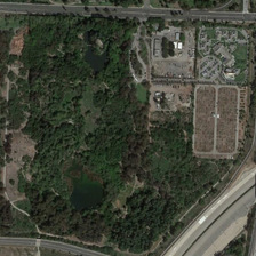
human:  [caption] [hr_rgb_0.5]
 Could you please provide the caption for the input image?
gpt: sparse trees in the trapezoidal park .

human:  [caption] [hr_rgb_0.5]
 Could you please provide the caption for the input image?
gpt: This park is covered with lush Bush and surrounds the parking lot.

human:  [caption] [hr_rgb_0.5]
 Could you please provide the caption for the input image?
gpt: beside the viaduct  there is a park .

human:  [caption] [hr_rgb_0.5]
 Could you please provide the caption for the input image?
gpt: the park is at the corner of a forest .

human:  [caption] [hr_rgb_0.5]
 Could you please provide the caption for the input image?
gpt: This bushy Park surrounds its center.